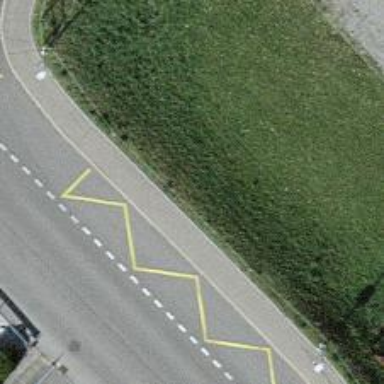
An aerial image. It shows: Bus stop along the road.